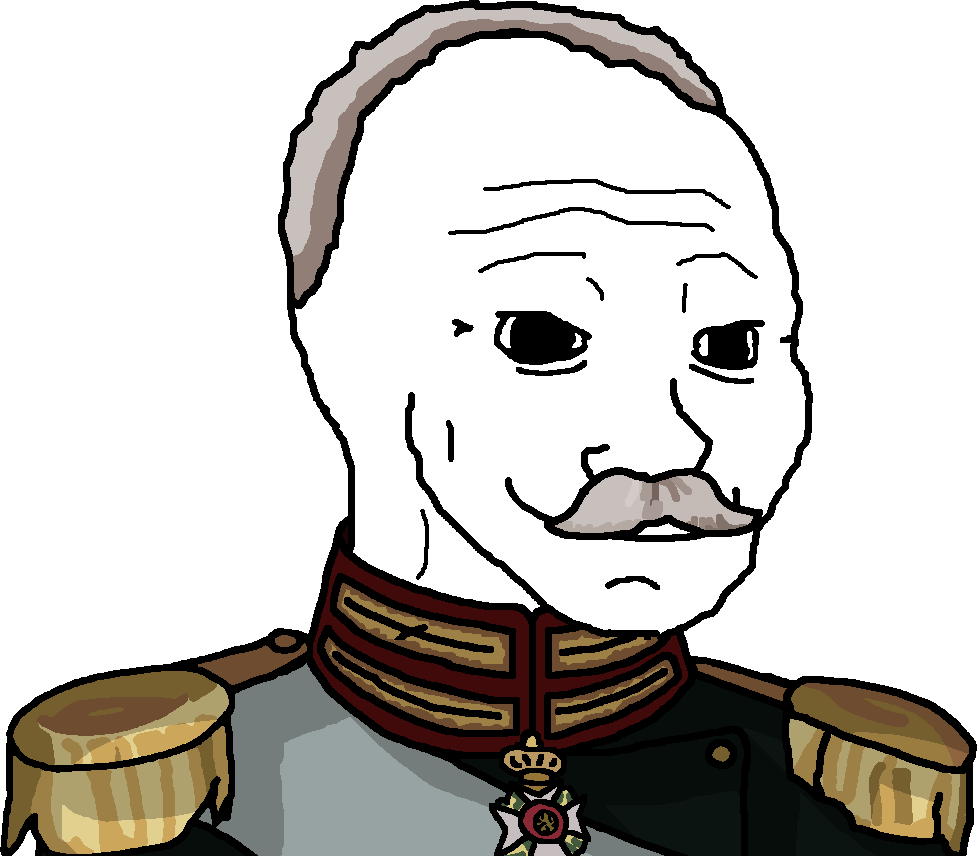
Label: 5_Oomer